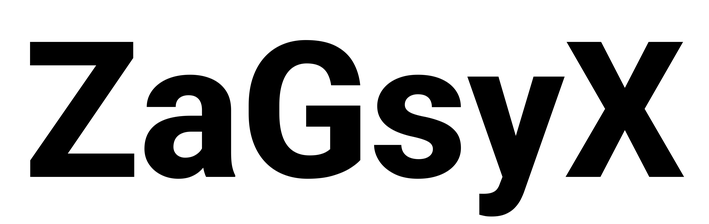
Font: Roboto_ExtraBold